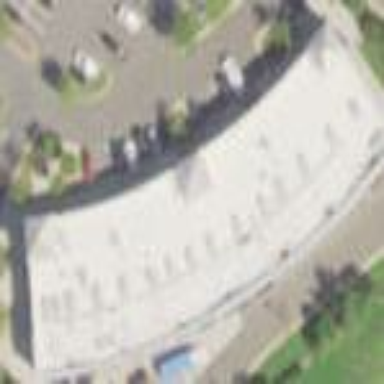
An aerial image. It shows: Retail building.